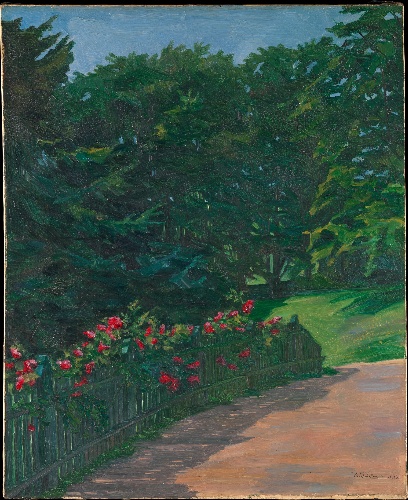
Title: Rose Hedge
Artist: Wilhelm Trübner
Artist bio: German, Heidelberg 1851–1917 Karlsruhe
Date: 1910
Object type: Painting
Classification: Paintings
Medium: Oil on canvas
Dimensions: 29 7/8 x 24 1/4 in. (75.9 x 61.5 cm)
Department: European Paintings
Credit line: Reisinger Fund, 1916
Accession year: 1916
Repository: Metropolitan Museum of Art, New York, NY
Tags: Flowers|Forests|Landscapes